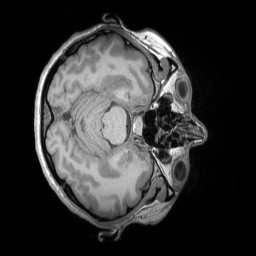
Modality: T1w
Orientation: axial
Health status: healthy